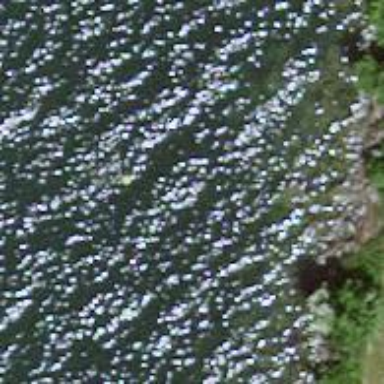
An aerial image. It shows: Buoy that is man-made.